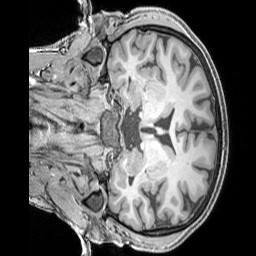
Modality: T1w
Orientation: coronal
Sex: male
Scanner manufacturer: siemens
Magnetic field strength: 3 T
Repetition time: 2.3 s
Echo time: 0.00226 s